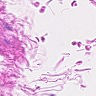
Metastatic tissue present: no